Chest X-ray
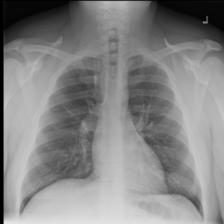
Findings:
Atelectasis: negative
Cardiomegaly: negative
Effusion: negative
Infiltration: negative
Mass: negative
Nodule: negative
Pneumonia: negative
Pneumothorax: negative
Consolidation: negative
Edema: negative
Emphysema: negative
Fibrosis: negative
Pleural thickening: negative
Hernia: negative